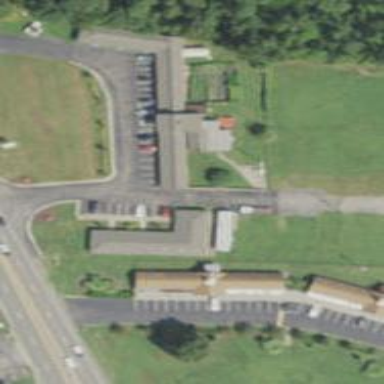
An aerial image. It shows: Building that is motel.